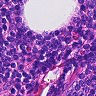
Metastatic tissue present: no